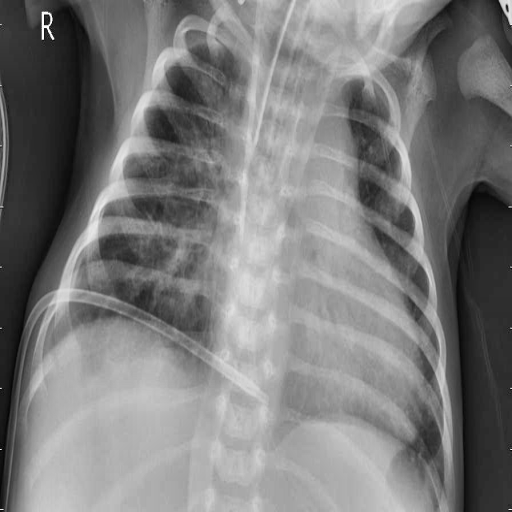
Finding: PNEUMONIA